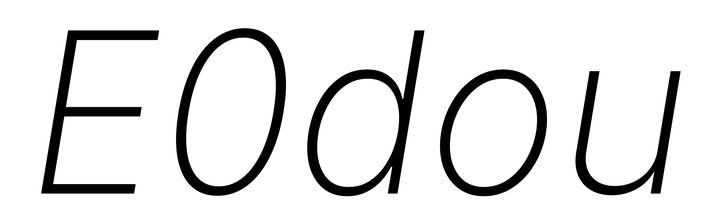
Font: Inter-Italic_ExtraLight_Italic